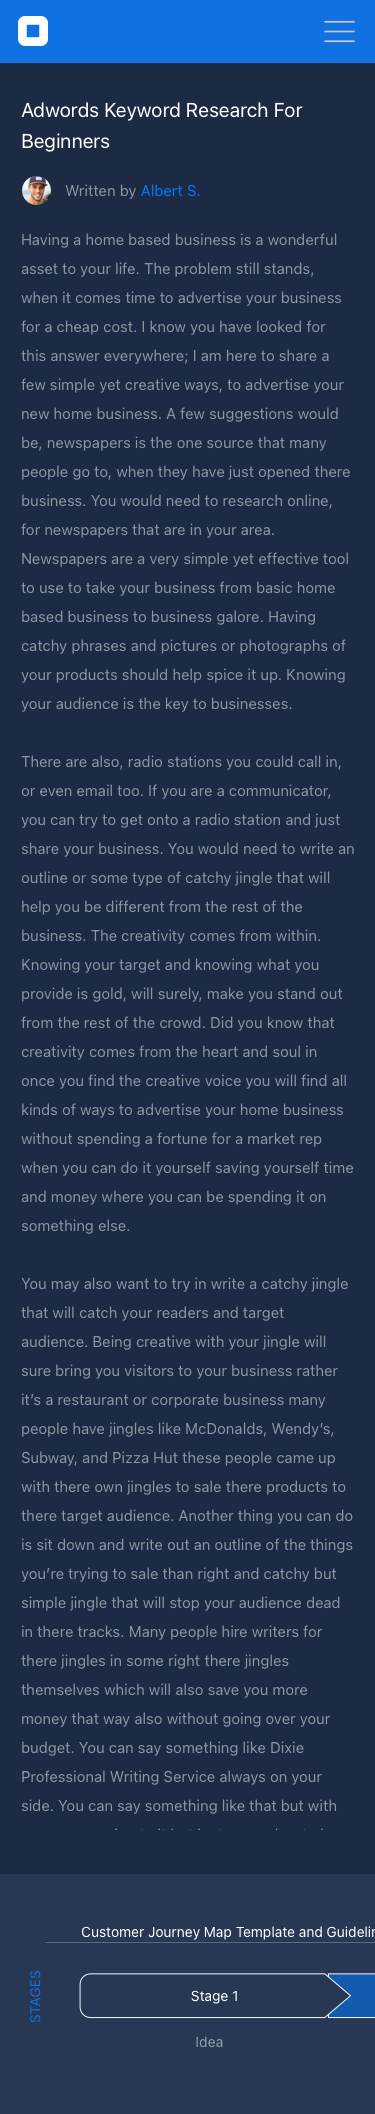
Text in this UI design:
Adwords Keyword Research For Beginners
Written by Albert S.
Having a home based business is a wonderful asset to your life. The problem still stands, when it comes time to advertise your business for a cheap cost. I know you have looked for this answer everywhere; I am here to share a few simple yet creative ways, to advertise your new home business. A few suggestions would be, newspapers is the one source that many people go to, when they have just opened there business. You would need to research online, for newspapers that are in your area. Newspapers are a very simple yet effective tool to use to take your business from basic home based business to business galore. Having catchy phrases and pictures or photographs of your products should help spice it up. Knowing your audience is the key to businesses.

There are also, radio stations you could call in, or even email too. If you are a communicator, you can try to get onto a radio station and just share your business. You would need to write an outline or some type of catchy jingle that will help you be different from the rest of the business. The creativity comes from within. Knowing your target and knowing what you provide is gold, will surely, make you stand out from the rest of the crowd. Did you know that creativity comes from the heart and soul in once you find the creative voice you will find all kinds of ways to advertise your home business without spending a fortune for a market rep when you can do it yourself saving yourself time and money where you can be spending it on something else.

You may also want to try in write a catchy jingle that will catch your readers and target audience. Being creative with your jingle will sure bring you visitors to your business rather it’s a restaurant or corporate business many people have jingles like McDonalds, Wendy’s, Subway, and Pizza Hut these people came up with there own jingles to sale there products to there target audience. Another thing you can do is sit down and write out an outline of the things you’re trying to sale than right and catchy but simple jingle that will stop your audience dead in there tracks. Many people hire writers for there jingles in some right there jingles themselves which will also save you more money that way also without going over your budget. You can say something like Dixie Professional Writing Service always on your side. You can say something like that but with more expression to it but just remember to be creative enough to advertise your business.
Idea
Stage 2
Stage 1
STAGES
Customer Journey Map Template and Guidelines